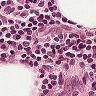
Metastatic tissue present: no